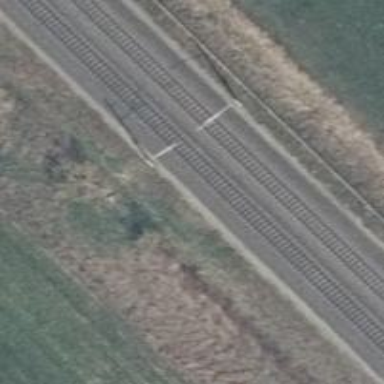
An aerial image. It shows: Railway with electrified contact lines.